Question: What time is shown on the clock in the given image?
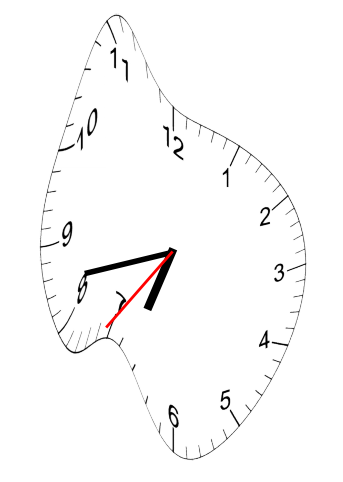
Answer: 06:42:36